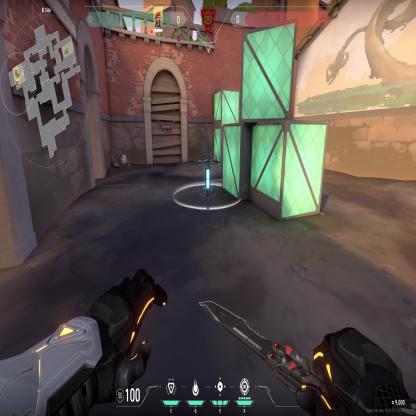
Label: planted spike